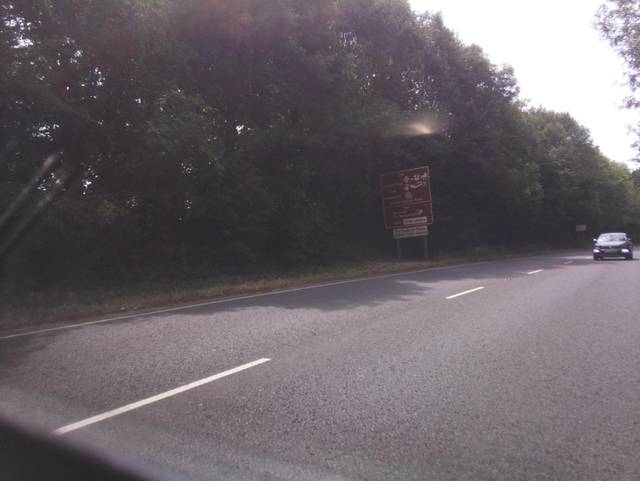
Region: United Kingdom
Coordinates: 51.291, -1.049